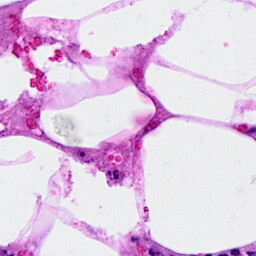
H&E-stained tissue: Breast